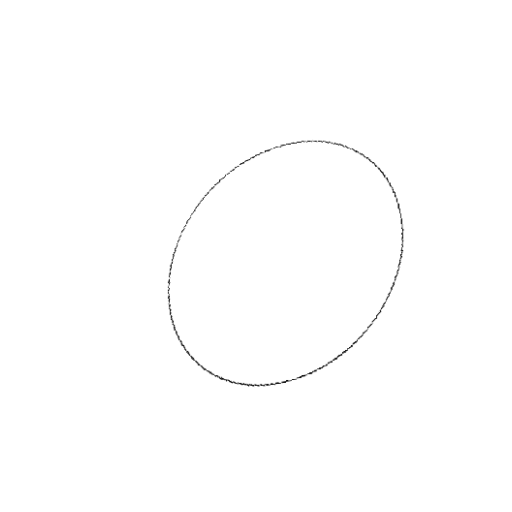
Crossing number: 0